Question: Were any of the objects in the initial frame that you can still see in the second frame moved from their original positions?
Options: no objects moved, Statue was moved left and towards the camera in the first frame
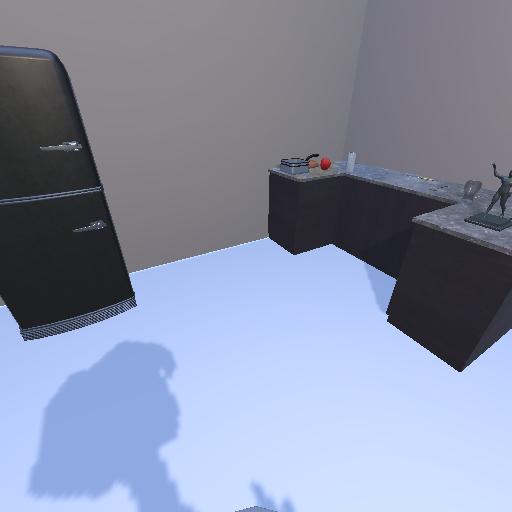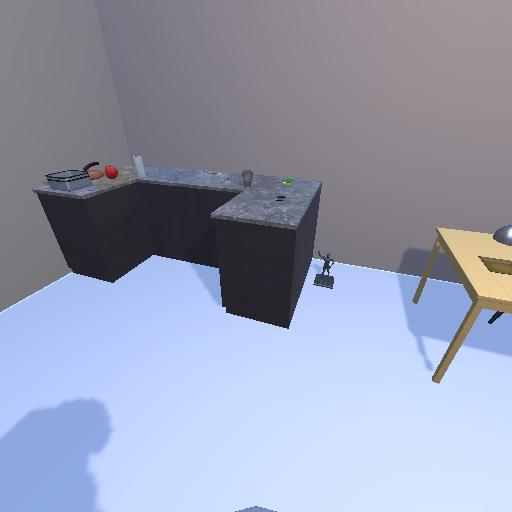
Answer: no objects moved